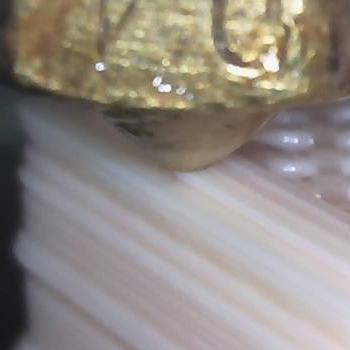
Flow rate: 56%